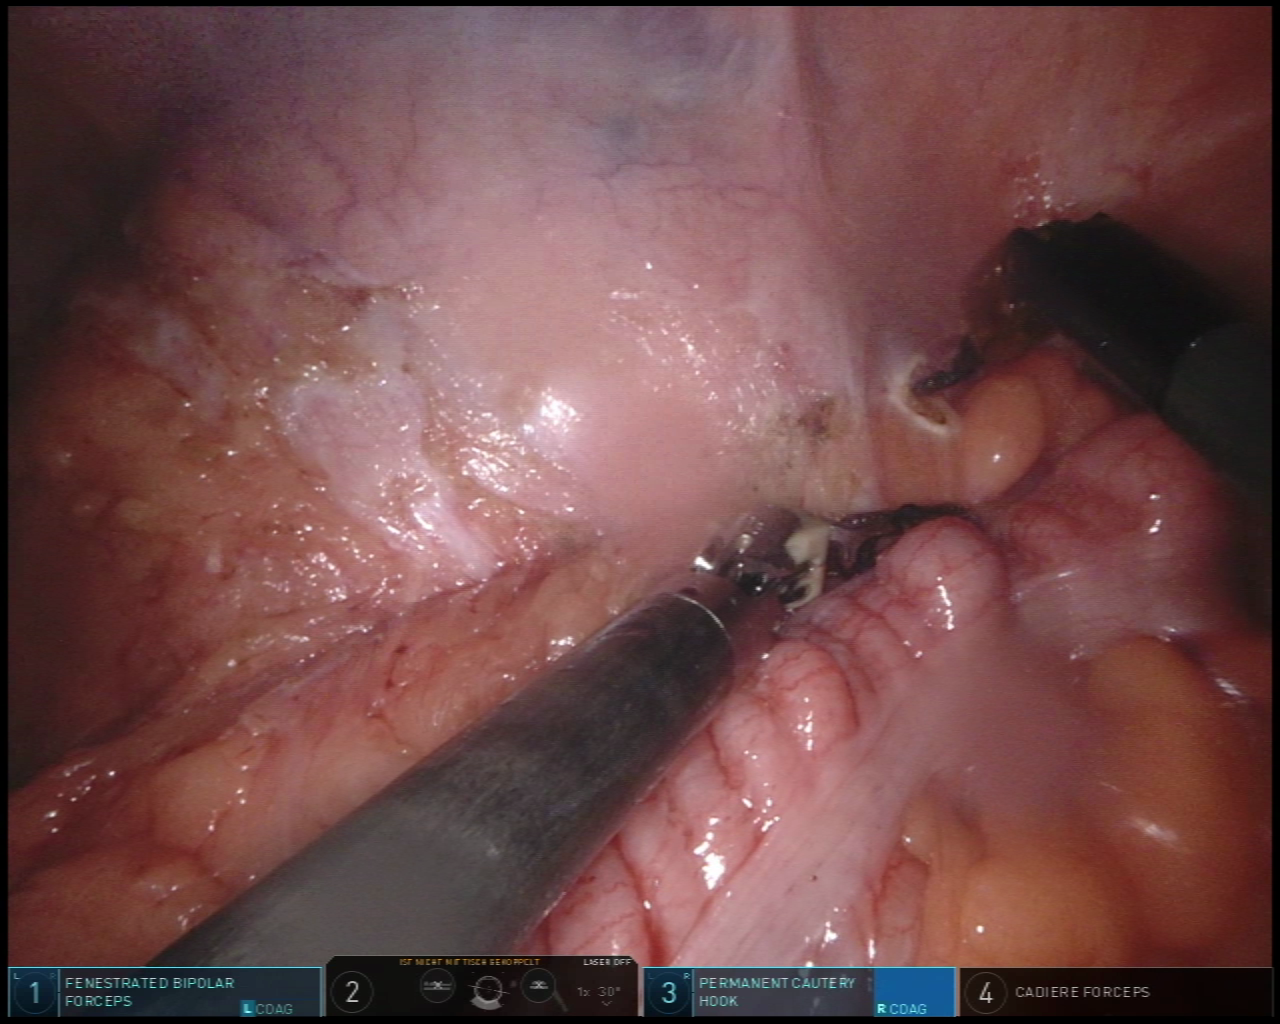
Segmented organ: colon
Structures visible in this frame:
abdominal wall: yes
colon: yes
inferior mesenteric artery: no
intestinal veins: no
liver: no
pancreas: no
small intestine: no
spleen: no
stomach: no
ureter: no
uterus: no
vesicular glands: no